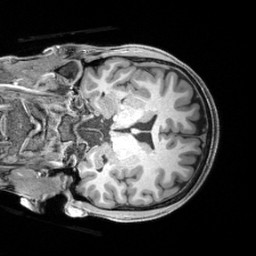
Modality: T1w
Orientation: coronal